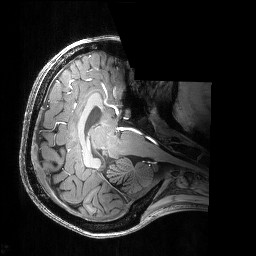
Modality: T1w
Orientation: axial